Question: New at ASP.NET MVC. I am looking for some UI design ideas not entirely specific to MVC. There is probably not an exact answer but here is what I have started.
There would need to be a page with 3 tabs on it.
Permissions | Groups | Users
1) Permissions View would allow you to do CRUD operations on Permissions in a Grid
Delete on a specific permission is only allowed when the permission is not being used in any Group.
2) On Groups View, CRUD operations on Groups are allowed in grid.
Also, a Permissions link is provided that will allow to do mapping (Add/Remove) Permissions for a Group
Again, a DELETE operation on a Group is only allowed when the Group is not being used by any User.
3) On Users View, all the existing Users in the system will be presented. The grid show allow for searching a user by username, first name or last name.
Groups link should be provided for each user that when clicked allows to do mapping (Add/Remove) Groups for a User.
Below this mapping in the same view, a separate section of Permission Overrides should be provided so that a specific permission can be added with IsGranted (true/false).
Description of the database design:

1) Groups will be assigned Permissions. Based on the group that the user belongs to, User will get the Permissions.
2) UserPermissionOverrides will handle the scenario where
- a User needs to be granted certain permissions (regardless of the role they are in) or
- if certain permissions need to be revoked from a user, even if they belong to a certain group.
This will allow us good flexibility to handle the special scenarios of adding or removing specific permissions.
So, when the user logs in - 1) above will be used to retrieve the group permissions for a user and then 2) will be executed to retrieve the overrides (granted/revoked). Combining 1) and 2) will give us the final permissions for the user which will then get stored in the forms authentication cookie to prevent further database hits
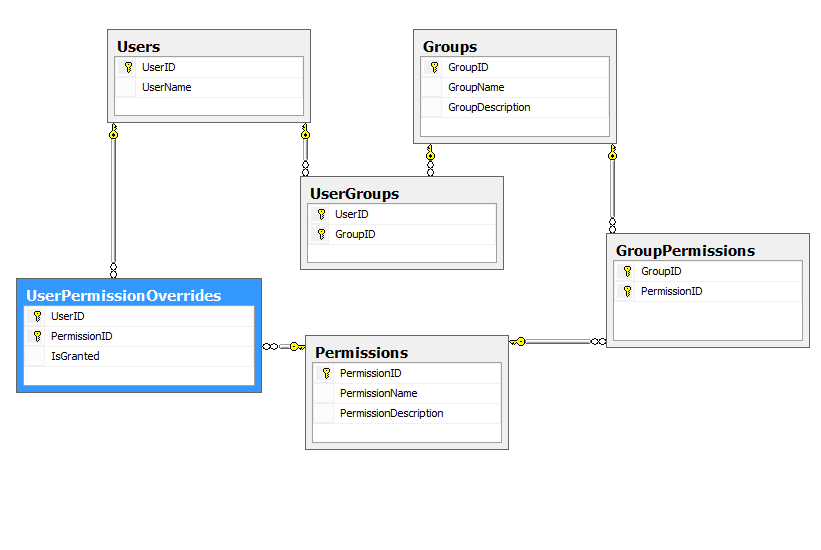
Answer: Your model and functionality all make sense to me. However, I think you need to revisit the UX principles you are employing for the interface.
1. Write a few user stories i.e. what a user of the security system intends to do and what goal they need to fulfill for that visit.
2. You need not always tightly couple your UI to your model i.e. just because you have structured your model in a certain way, those entities needn't be presented as principle objects for CRUD operations to a user. It's probably very unlikely that a user of the system will come in, add a permission and leave.
Pertaining to the above, personally I would approach your user permission UI as a wizard rather than a set of tabs:
- - -
... or similar.
Basically, your aim should be to get your user in and out of the system as quickly as possible. I think the act of creating user stories and wizards you glean from them would be the method I would employ in the UX design of your system.
Good luck!